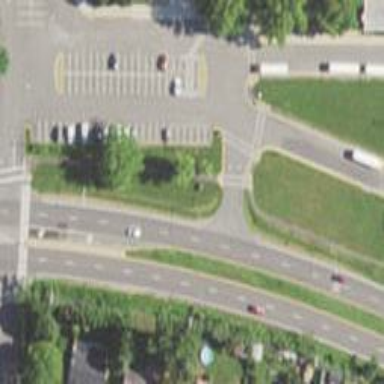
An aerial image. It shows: Asphalt footway with uncontrolled crossing. The crossing has lines markings.